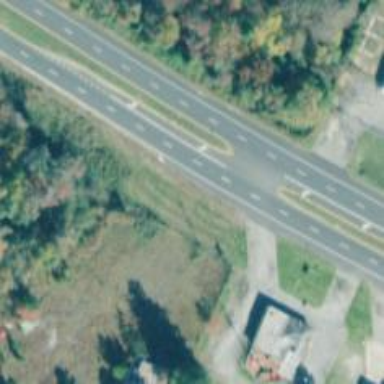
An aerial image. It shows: Trunk link highway.